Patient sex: M
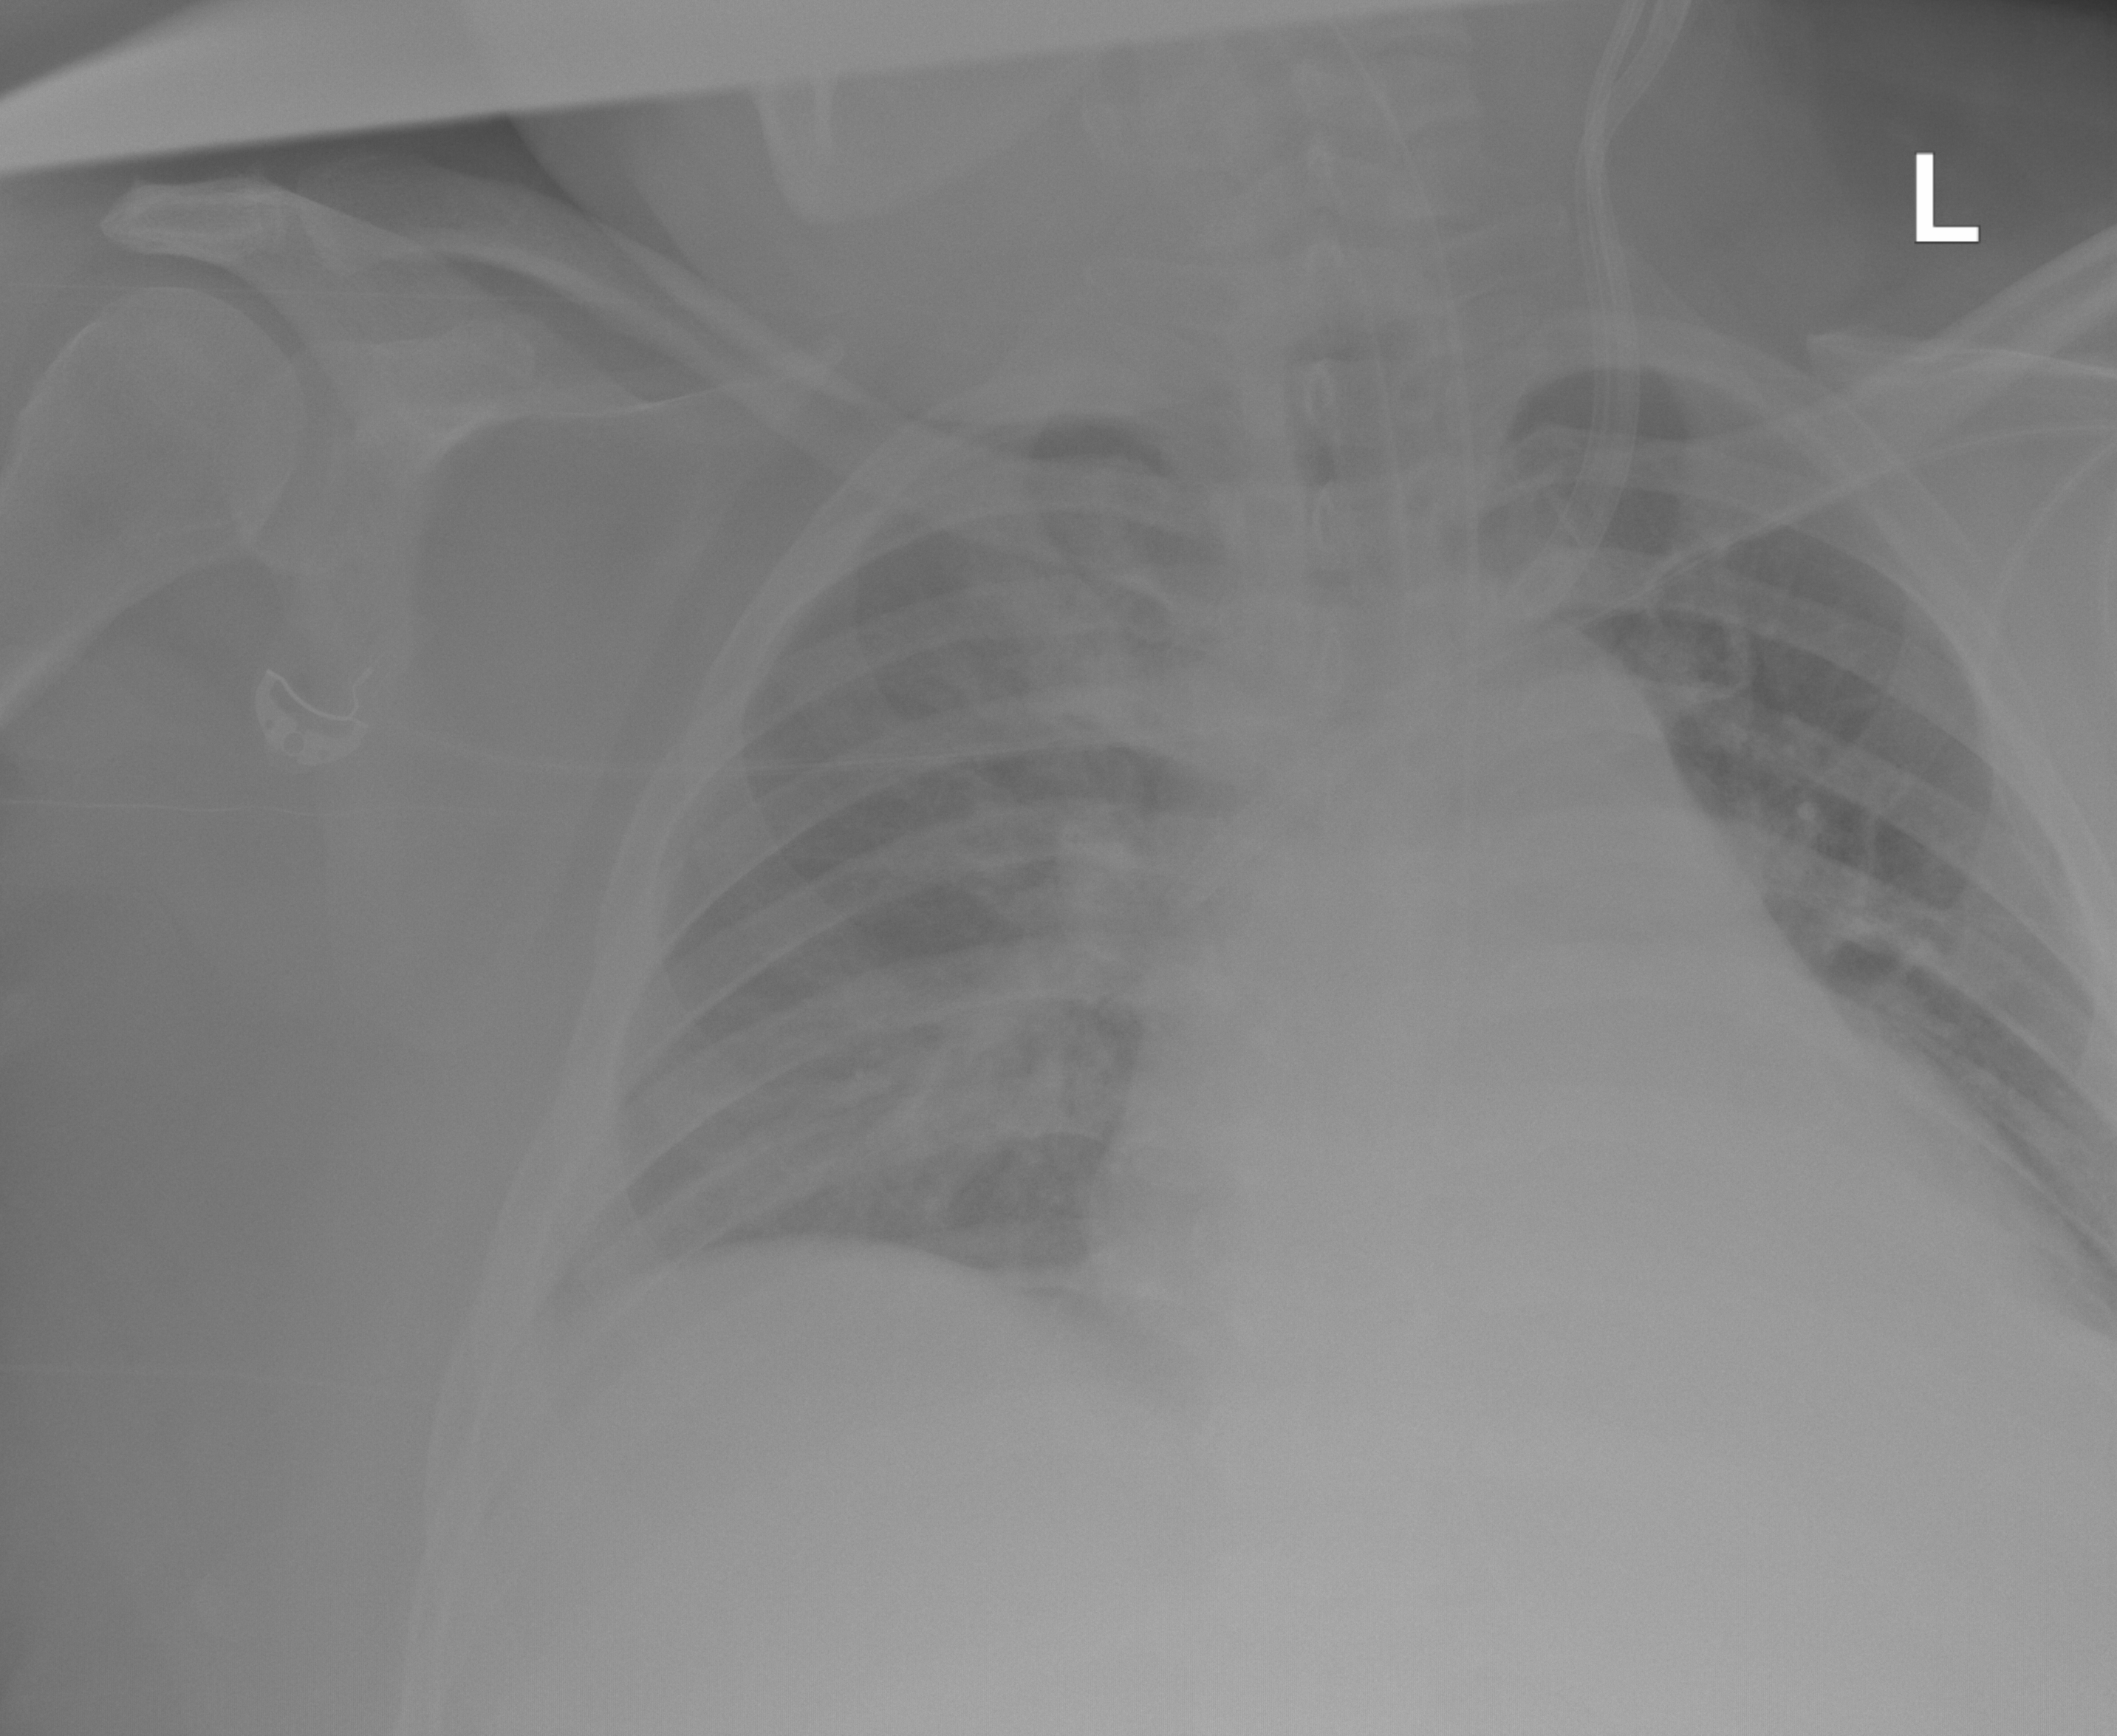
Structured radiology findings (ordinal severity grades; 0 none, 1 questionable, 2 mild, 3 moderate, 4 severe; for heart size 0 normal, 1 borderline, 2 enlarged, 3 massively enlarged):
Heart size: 2
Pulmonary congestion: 0
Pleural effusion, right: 0
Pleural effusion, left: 0
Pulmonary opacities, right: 1
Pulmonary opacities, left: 0
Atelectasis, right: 0
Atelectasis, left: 0